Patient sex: M
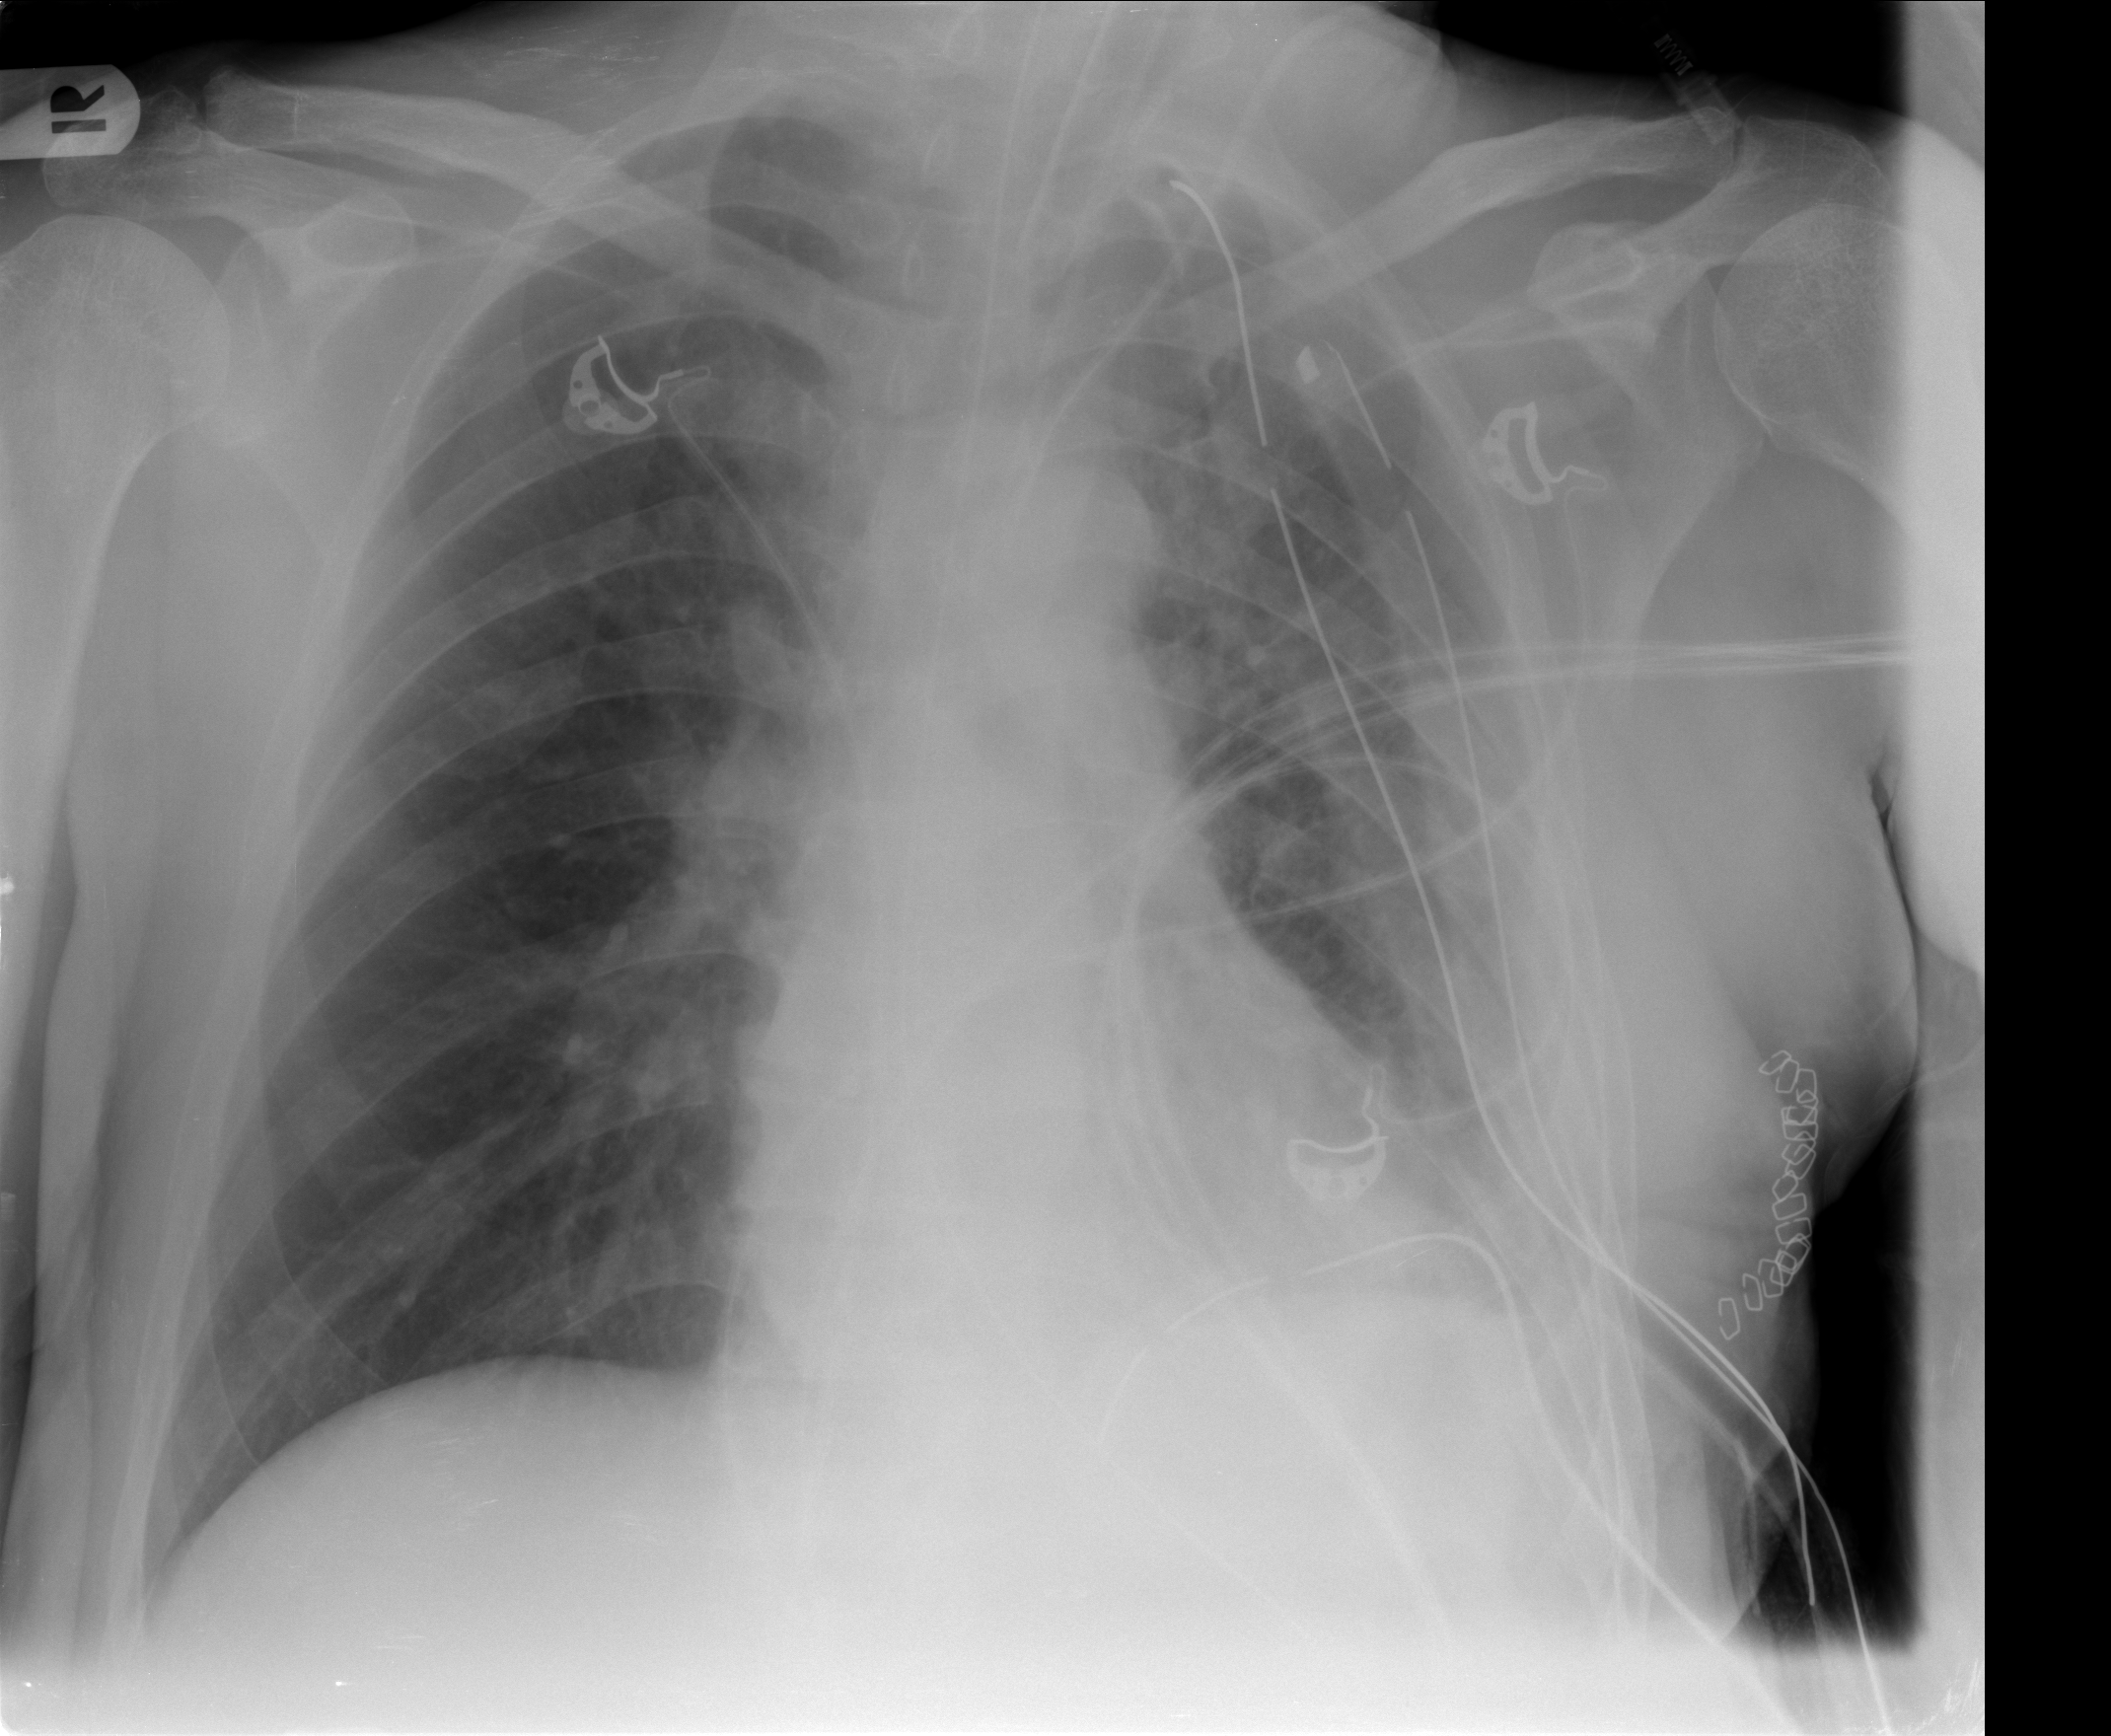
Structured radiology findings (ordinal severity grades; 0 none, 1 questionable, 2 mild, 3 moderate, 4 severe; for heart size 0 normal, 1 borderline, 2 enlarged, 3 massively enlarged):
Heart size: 0
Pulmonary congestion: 0
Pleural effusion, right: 0
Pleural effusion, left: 2
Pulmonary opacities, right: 0
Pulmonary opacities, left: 2
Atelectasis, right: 0
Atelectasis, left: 3